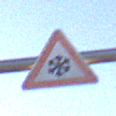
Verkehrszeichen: SchneeOderEisglaette
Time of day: SunriseSunset
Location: Outdoor (Nature)
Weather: Clear
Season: NotSpecified
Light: Natural